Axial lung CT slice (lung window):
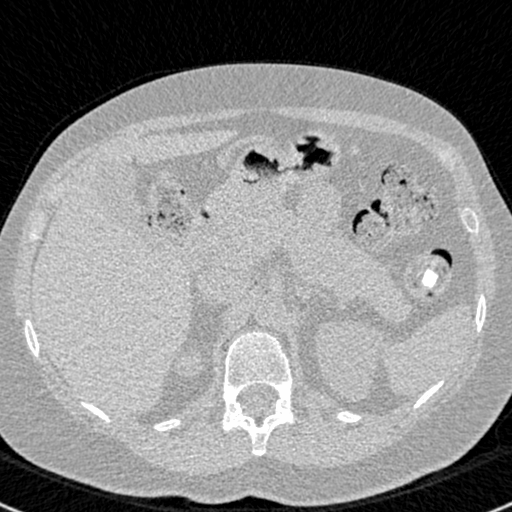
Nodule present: no